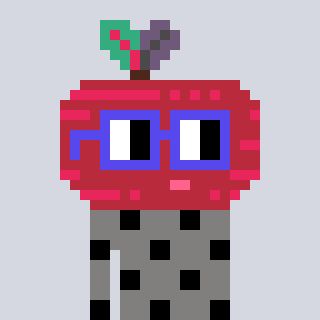
a pixel art character with square blue glasses, a beet-shaped head and a bluegrey-colored body on a cool background